Interaction volume radius: 5 \u00c5
Interaction volume height: 25 \u00c5
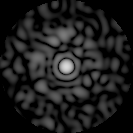
Disorder parameter: 0.8421